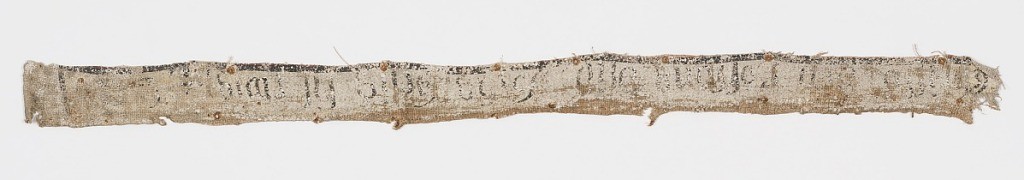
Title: Bonad
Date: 1775–1825
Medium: Hand painted on canvas
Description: Very abraded sample with slightly legible text in black on a white background. Narrow black edging along top.